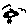
Label: bird